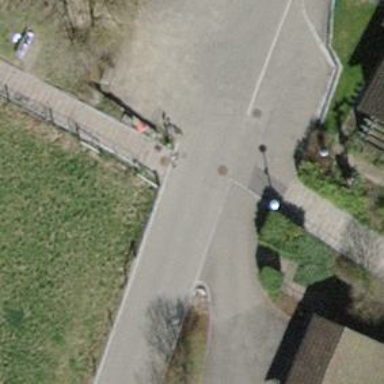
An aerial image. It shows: Road with steps.